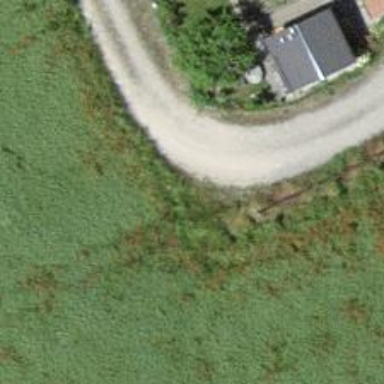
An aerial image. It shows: Unpaved service road.